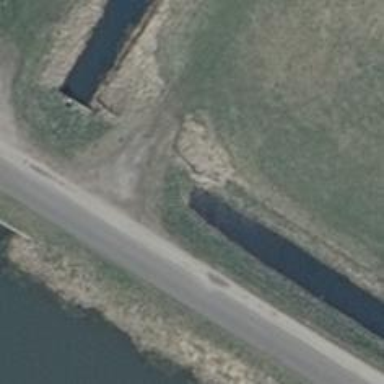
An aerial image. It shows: Culvert tunnel.